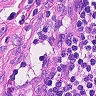
Metastatic tissue present: no